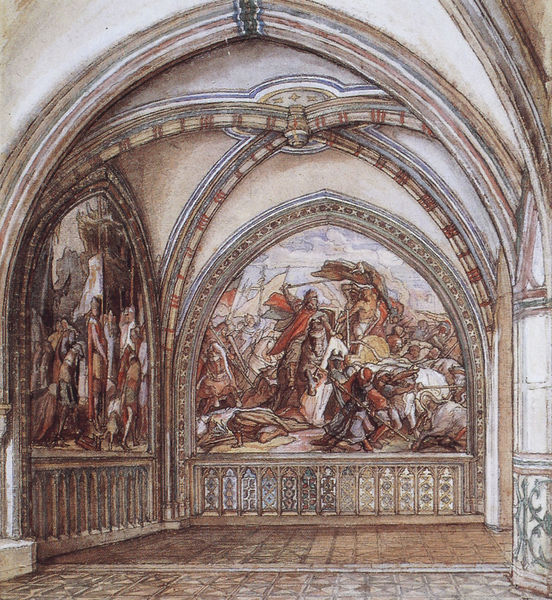
Titel: Entwurf des Krönungssaal mit Architekturdekor
Künstler: Alfred Rethel
Institution: Aachen, Museum Burg Frankenberg
Schlagwörter: gemälde, kampf, mann, männer, skizze, säule, säulen, zeichnung, ornament, architektur, stein, kirche, pferd, pferde, ecke, bogen, schlacht, arch, arches, architecture, blue, church, fight, men, red, sword, swords, white, black, gray, painting, room, wall, wandmalerei, pink, brown, tiefe, bögen, gewölbe, kreuz, fliesen, schwert, schwerter, entwurf, kämpfen, schlussstein, kirchenschiff, kreuzrippen, cloud, sky, stone, krieger, fresken, building, knight, speer, fresko, drawing, army, battle, saint, szenen, paintings, flag, scene, rot, deckenmalerei, arc, design, cathedral, ceiling, watercolor, detail, gallery, museum, war, horse, ble, aquarell, fresco, tan, mural, spears, chapel, rotunda, krieg, banner, holy, knights, kreuzgewölbe, farbe, ark, rat, lanze, keystone, sward, valuted, kapela, bitka, yellow red blue dome building, grey concrete wall, red blue white multi-colored wall paint, wallpictures, 장군, 전쟁, 성당, 벽화, 혁명, 제 3자, 폐허, 슬픔, 승리, 죽음, 고됨